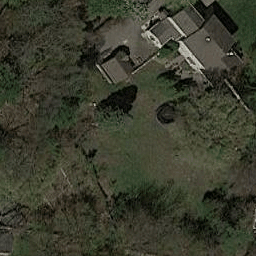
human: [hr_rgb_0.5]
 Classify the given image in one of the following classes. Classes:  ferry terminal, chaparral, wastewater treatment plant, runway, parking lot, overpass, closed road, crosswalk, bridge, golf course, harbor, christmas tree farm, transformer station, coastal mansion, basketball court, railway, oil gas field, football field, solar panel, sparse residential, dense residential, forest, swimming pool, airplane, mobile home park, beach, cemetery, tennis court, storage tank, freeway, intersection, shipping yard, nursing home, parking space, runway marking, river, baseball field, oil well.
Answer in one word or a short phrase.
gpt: sparse residential